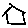
Label: house